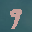
Label: 9